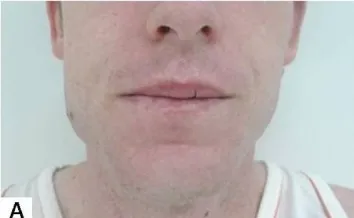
Extraoral clinical appearance showing swelling of the right side of the maxilla.
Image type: medical_photograph (skin_photograph)